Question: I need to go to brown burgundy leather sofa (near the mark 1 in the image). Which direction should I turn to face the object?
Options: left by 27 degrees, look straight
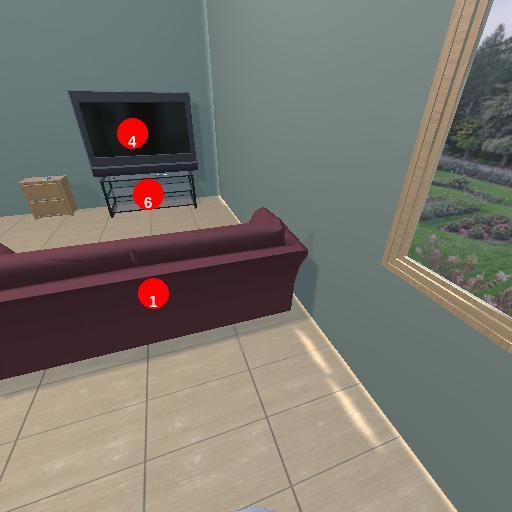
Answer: left by 27 degrees